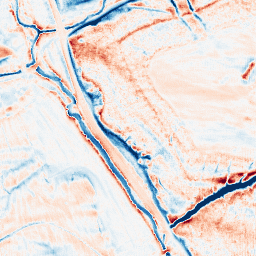
Category: classical
Decomposition family: gaussian_anisotropic
Decomposition parameters: sigma_x: 2
sigma_y: 5
Upsampling method: fft_zeropad
Upsampling parameters: scale: 8
Upsampling scale: 8